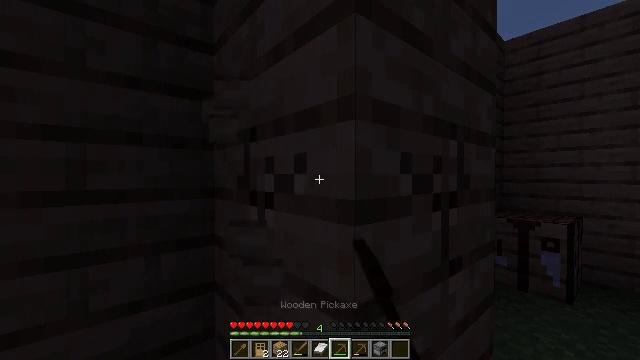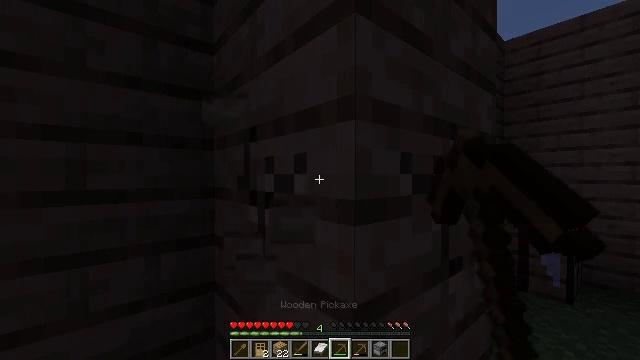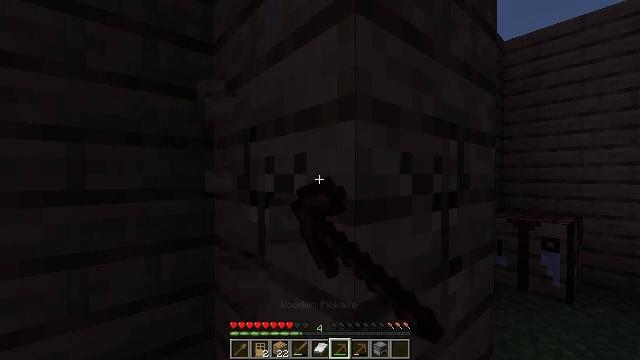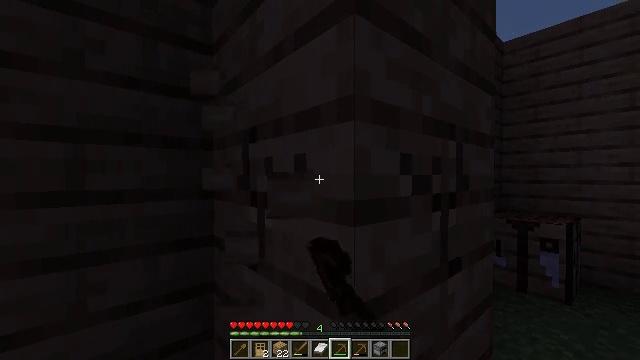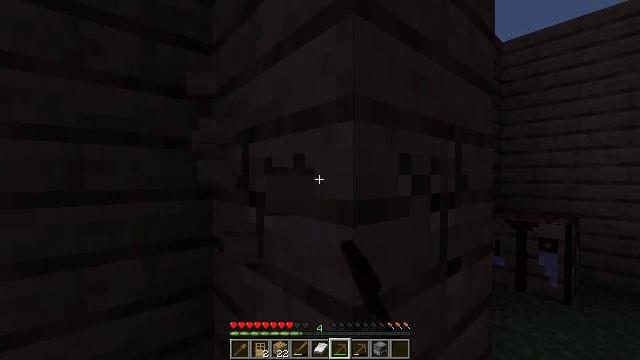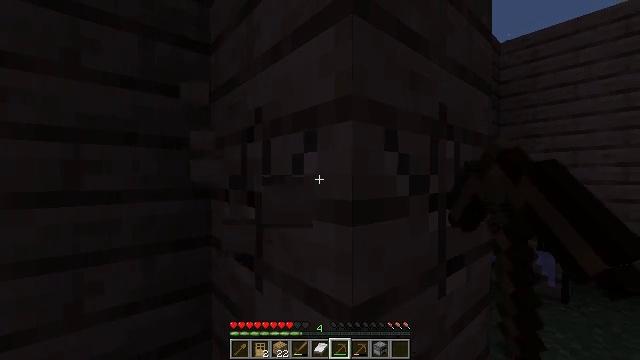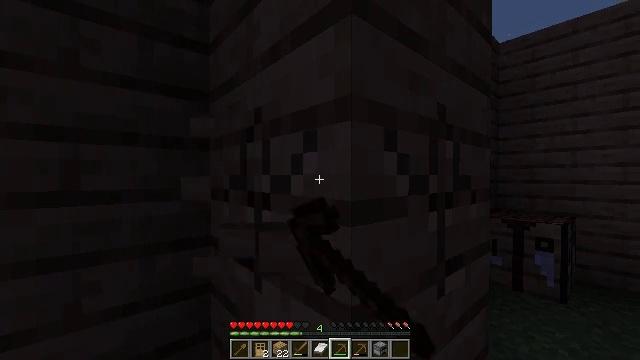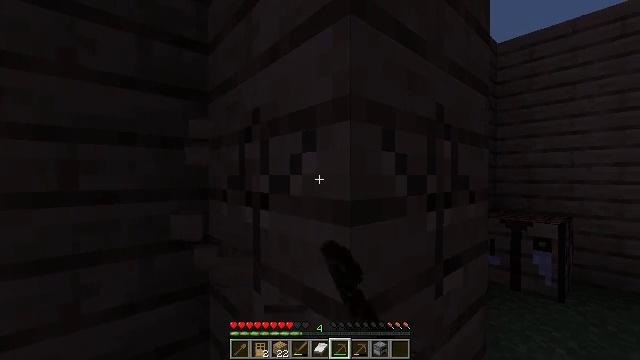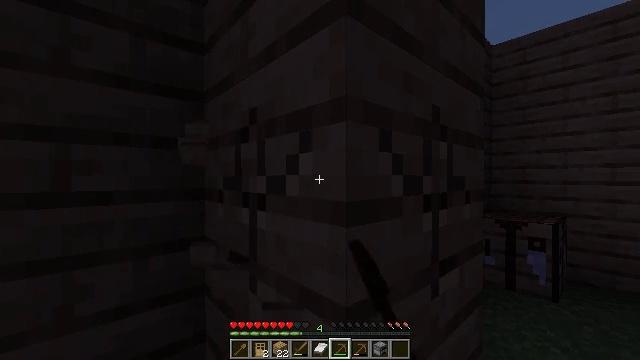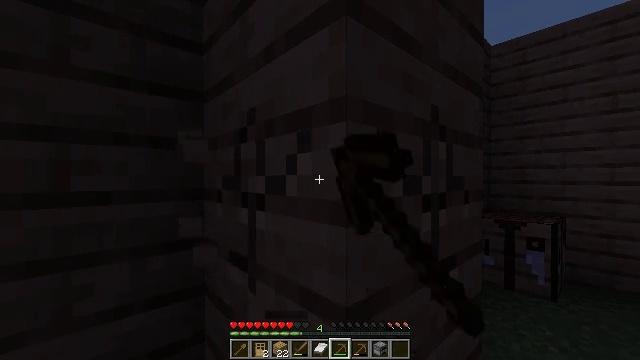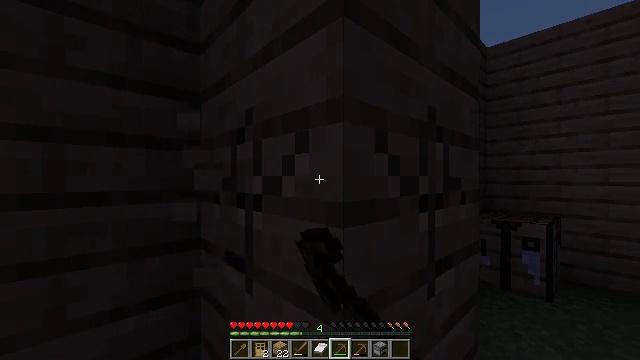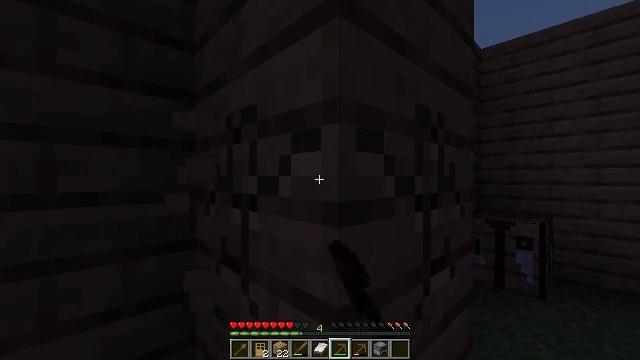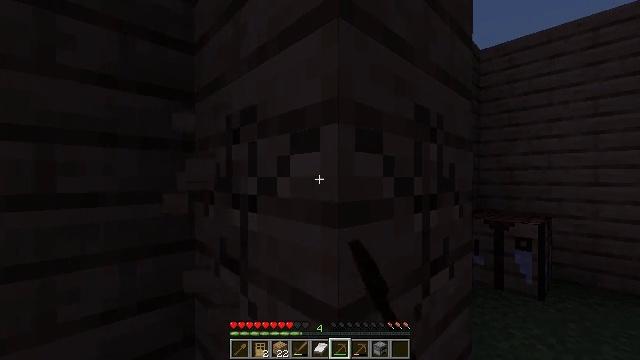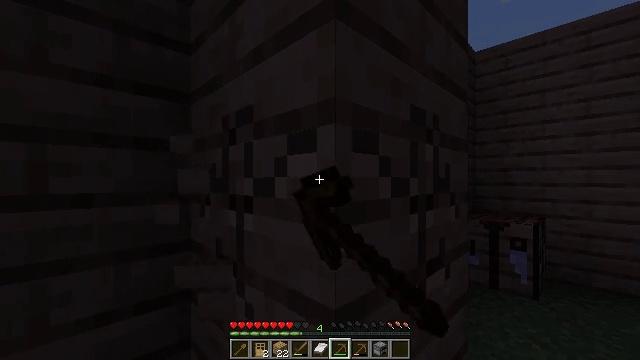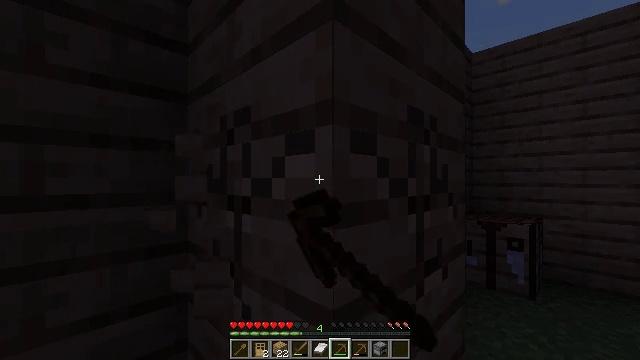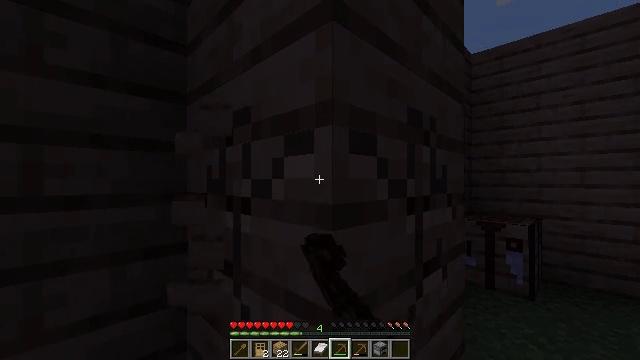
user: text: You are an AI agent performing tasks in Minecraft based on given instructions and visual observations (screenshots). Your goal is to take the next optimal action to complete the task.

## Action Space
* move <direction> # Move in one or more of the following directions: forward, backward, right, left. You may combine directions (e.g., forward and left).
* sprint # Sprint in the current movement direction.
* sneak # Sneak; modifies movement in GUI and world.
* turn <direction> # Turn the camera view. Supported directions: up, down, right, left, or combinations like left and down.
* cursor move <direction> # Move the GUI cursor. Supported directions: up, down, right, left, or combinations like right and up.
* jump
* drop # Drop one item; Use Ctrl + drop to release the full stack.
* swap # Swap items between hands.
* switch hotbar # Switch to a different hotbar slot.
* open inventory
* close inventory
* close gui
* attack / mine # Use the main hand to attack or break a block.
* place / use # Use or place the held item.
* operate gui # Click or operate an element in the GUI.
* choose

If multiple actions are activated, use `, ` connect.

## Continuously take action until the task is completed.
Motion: motion action
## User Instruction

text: Gather some oak planks.
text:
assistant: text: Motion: attack / mine
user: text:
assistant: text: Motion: attack / mine
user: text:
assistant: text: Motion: attack / mine
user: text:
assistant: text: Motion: attack / mine
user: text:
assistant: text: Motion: attack / mine
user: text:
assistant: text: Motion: attack / mine
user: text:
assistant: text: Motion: attack / mine
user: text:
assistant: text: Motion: attack / mine
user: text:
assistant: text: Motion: attack / mine
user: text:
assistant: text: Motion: attack / mine
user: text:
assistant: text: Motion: attack / mine
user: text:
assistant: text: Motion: attack / mine
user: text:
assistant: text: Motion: attack / mine
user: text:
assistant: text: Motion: attack / mine
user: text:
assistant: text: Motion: attack / mine
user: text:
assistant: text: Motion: attack / mine
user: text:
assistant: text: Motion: attack / mine
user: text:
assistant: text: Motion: attack / mine
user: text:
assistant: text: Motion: attack / mine
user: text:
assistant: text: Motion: attack / mine
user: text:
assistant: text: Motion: attack / mine
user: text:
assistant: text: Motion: attack / mine
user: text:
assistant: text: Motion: attack / mine
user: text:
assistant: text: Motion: attack / mine
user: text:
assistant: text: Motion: attack / mine
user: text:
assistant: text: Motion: attack / mine
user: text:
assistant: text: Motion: attack / mine
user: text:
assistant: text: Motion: attack / mine
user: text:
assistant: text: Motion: attack / mine
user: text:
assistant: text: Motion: attack / mine